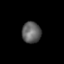
Tissue: lung
Cell type: Epithelial cells
Senescence score: 0.2265
Nuclear area (px): 392
Mean DAPI intensity: 98.265